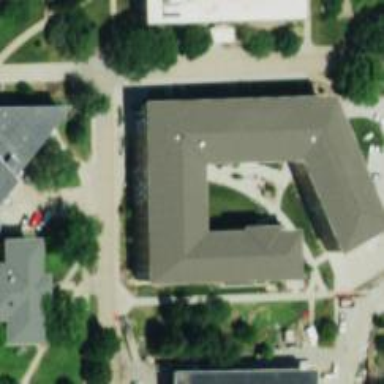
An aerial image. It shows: Dormitory building.